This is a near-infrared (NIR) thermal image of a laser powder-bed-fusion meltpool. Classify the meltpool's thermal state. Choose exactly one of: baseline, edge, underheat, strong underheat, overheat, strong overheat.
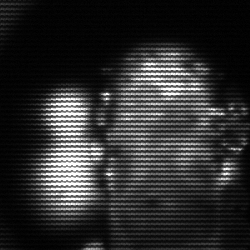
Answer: strong underheat